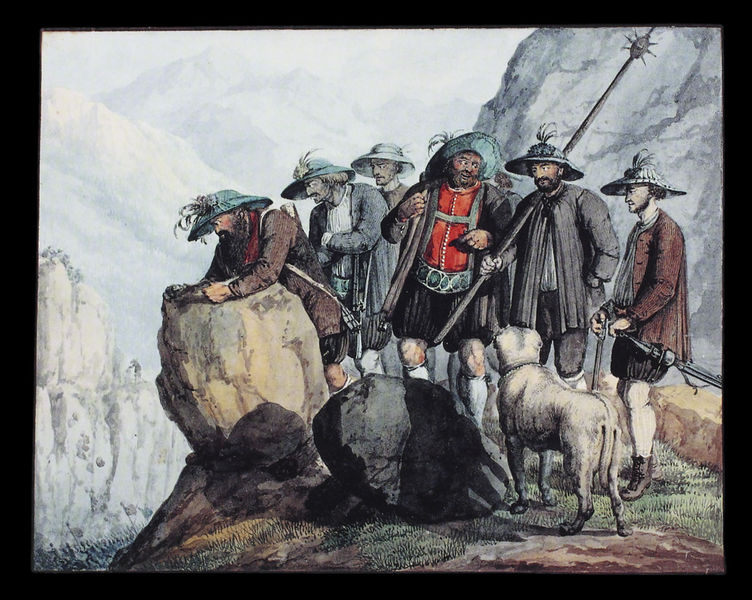
Titel: Sandwirt Hofer und seine Gesellen
Künstler: Carl Philipp Fohr
Schlagwörter: berg, feder, felsen, gemälde, gruppe, himmel, schatten, grün, landschaft, bunt, hut, hüte, männer, blick, gras, hund, rot, weg, wiese, federn, kleidung, stein, steine, natur, boden, realismus, adel, stock, federhut, farbig, stab, schwer, berge, fels, gebirge, hang, schlucht, romantik, lanze, soldaten, knie, klippe, wandern, abgrund, schwert, waffen, jacken, stiefel, jagd, jäger, gewehr, mittelalter, wams, plan, kniestrümpfe, stange, tirol, hirten, lederhosen, hunf, clike, pdskfgjpafjh, pdfg, jdf, kniestrümüfe